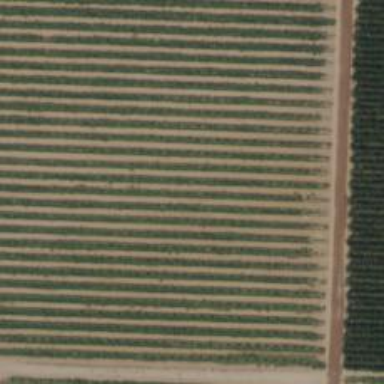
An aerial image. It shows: Vineyard.